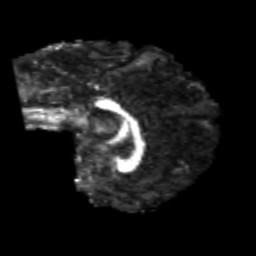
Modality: FA
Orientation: sagittal
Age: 24
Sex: male
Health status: healthy
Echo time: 0.074 s